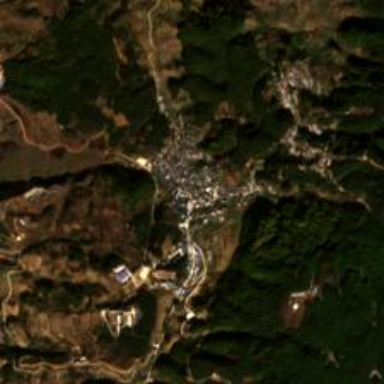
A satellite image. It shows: Ethnic township within town.